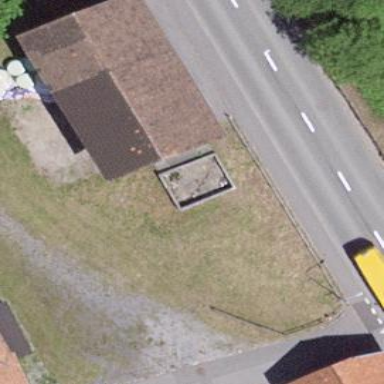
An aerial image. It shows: Stable building.